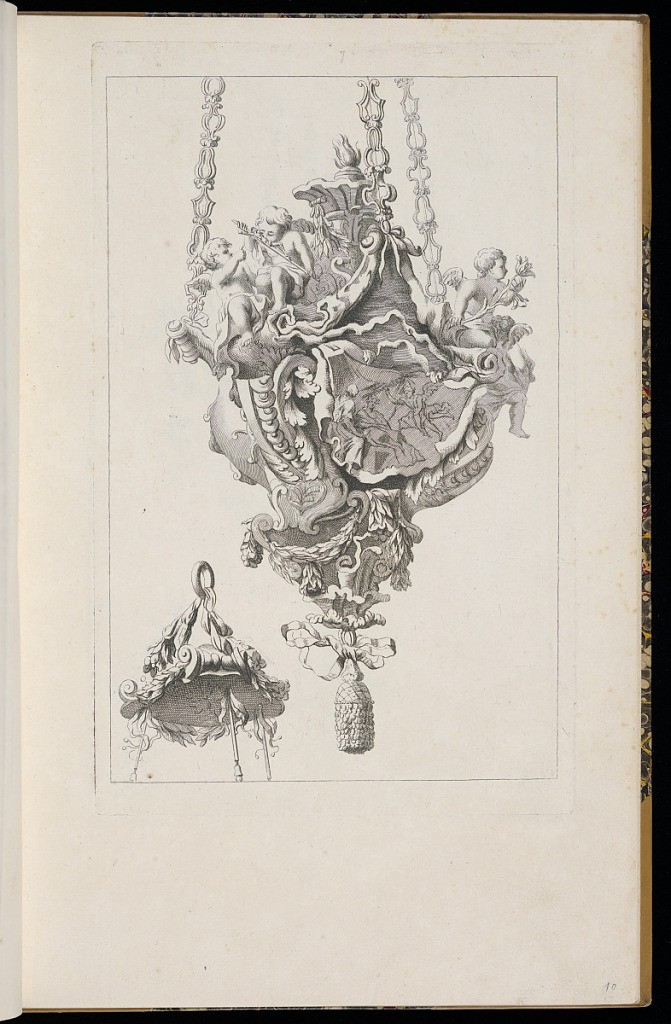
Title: Design for a Sanctuary Lamp
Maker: Thomas Germain, French, 1673 – 1748
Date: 1748
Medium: Etching on paper
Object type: Print
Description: Design for a hanging thurible (censer) with the top part of the design in the lower left corner. The design features putti (children), a cartouche with figures, scrolling leaves, acanthus leaves, festoons of leaves, c-scrolls, shells, ribbons, and a hanging tassel.